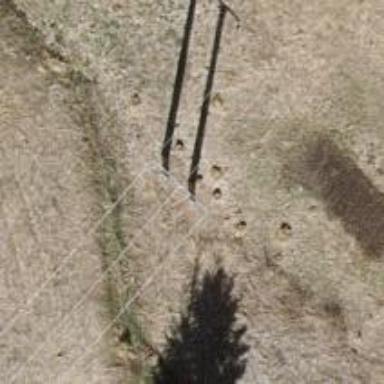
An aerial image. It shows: Power pole.